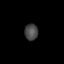
Tissue: lung
Cell type: T cells
Senescence score: 0.1107
Nuclear area (px): 213
Mean DAPI intensity: 72.606